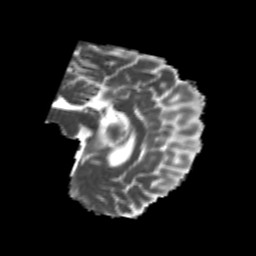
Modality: MD
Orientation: sagittal
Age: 22
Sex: male
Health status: healthy
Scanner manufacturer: philips
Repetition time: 7.391 s
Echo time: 0.08599 s